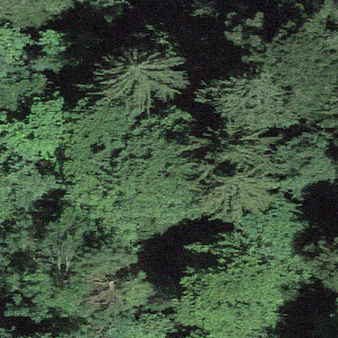
Label: other